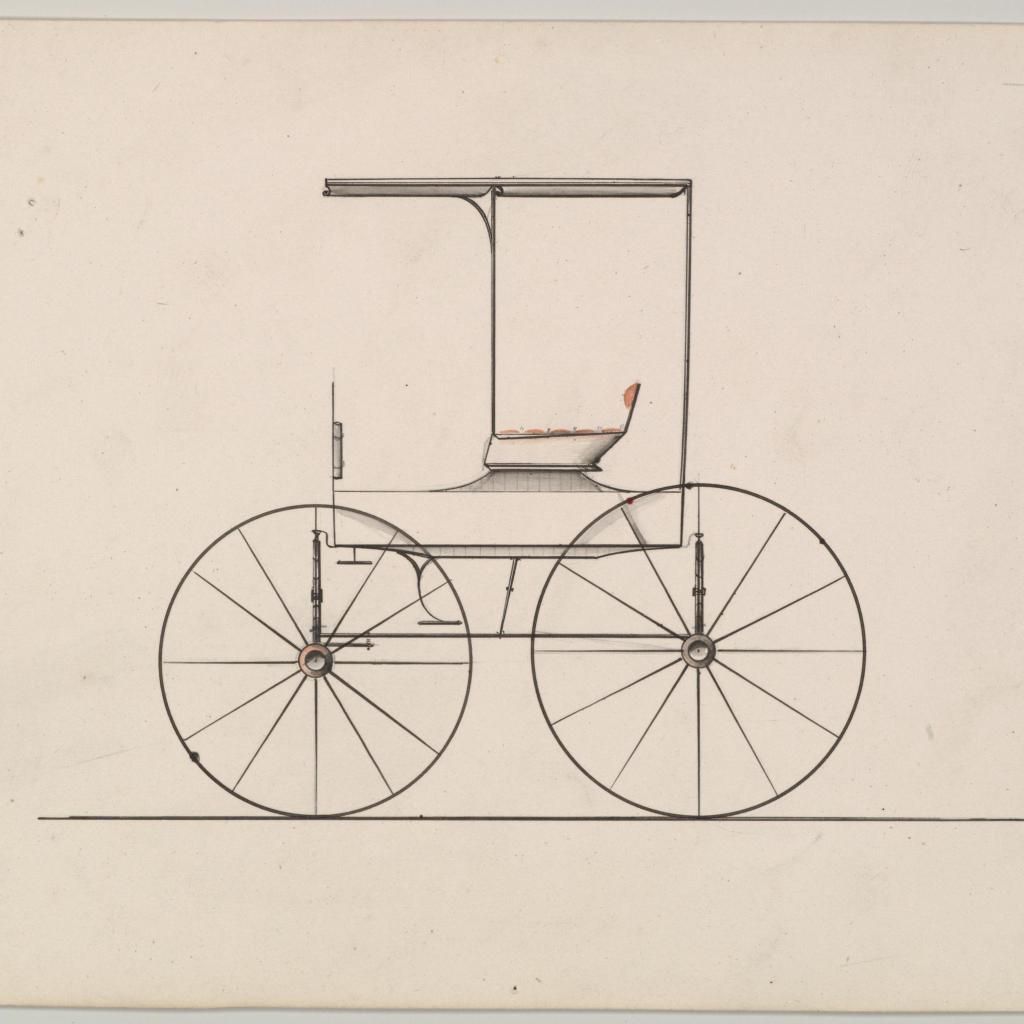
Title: Design for Wagon, no. 887a
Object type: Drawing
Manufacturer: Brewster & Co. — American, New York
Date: ca. 1860
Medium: Pen and black ink, watercolor and gouache
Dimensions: sheet: 6 x 9 3/16 in. (15.2 x 23.3 cm)
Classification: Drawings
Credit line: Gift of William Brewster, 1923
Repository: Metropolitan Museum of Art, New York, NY